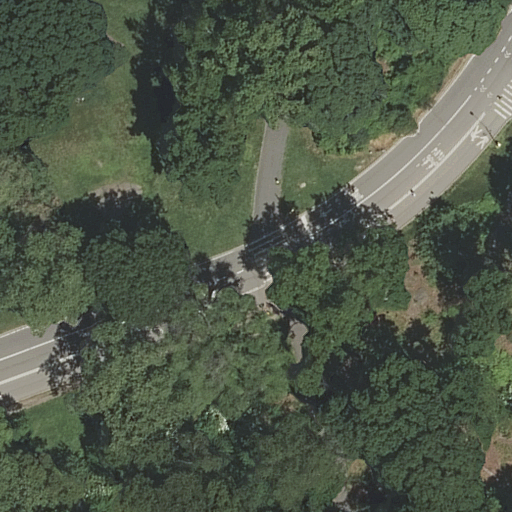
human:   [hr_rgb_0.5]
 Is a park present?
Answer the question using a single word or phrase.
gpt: yes

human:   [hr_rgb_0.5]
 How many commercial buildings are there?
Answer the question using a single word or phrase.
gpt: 0

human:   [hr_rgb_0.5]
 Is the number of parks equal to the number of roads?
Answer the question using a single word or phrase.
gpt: no

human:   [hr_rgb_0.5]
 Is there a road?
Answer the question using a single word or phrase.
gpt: yes

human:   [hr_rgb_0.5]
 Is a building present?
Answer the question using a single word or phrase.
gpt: no

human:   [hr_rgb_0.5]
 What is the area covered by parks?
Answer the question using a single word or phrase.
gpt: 10633m2

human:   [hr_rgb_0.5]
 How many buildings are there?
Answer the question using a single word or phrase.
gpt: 0

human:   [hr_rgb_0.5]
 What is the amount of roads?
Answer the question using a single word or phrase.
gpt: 6

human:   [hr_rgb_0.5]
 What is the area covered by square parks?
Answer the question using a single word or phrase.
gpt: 0m2

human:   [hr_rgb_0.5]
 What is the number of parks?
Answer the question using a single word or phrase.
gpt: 1

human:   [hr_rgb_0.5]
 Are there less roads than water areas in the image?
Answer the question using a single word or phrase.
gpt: no

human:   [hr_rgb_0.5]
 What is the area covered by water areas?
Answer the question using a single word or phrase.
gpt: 0m2

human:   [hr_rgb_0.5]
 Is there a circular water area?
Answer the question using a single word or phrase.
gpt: no

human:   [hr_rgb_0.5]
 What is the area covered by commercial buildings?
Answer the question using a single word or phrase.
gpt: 0m2

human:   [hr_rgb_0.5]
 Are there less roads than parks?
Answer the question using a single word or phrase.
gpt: no

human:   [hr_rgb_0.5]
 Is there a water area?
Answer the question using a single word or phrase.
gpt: no

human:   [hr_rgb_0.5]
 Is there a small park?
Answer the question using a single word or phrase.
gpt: no

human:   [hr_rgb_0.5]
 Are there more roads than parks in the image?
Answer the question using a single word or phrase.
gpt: yes

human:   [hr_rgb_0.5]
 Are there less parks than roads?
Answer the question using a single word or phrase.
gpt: yes

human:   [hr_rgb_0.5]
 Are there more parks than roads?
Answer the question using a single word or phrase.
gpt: no

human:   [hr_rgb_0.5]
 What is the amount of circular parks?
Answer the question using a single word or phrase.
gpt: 0

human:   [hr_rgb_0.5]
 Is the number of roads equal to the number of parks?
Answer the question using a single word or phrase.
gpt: no

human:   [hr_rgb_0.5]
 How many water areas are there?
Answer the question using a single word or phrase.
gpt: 0

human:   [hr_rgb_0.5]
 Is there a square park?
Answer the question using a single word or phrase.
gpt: no

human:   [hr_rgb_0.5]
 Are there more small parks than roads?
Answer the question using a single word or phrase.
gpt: no

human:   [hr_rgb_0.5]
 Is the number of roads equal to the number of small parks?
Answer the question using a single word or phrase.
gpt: no

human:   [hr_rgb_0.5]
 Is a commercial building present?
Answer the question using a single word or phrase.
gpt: no

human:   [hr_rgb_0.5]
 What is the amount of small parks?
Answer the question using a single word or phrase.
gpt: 0

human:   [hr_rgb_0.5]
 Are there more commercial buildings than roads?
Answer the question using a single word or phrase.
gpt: no

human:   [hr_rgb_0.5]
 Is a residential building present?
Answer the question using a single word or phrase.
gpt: no

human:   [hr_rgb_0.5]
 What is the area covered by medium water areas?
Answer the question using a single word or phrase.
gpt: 0m2

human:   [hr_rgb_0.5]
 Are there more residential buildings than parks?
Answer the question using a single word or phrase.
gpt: no

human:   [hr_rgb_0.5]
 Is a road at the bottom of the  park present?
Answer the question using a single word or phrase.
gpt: yes

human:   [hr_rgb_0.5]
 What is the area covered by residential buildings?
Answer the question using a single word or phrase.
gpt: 0m2

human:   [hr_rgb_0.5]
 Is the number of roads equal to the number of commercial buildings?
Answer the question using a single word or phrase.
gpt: no

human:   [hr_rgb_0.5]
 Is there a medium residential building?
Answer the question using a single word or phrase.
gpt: no

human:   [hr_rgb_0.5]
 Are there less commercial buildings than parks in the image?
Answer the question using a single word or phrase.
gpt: yes

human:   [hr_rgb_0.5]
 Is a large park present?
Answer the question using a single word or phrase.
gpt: yes

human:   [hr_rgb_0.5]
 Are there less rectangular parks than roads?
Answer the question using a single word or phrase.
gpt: yes

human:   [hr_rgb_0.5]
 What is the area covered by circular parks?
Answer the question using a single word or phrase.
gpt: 0m2

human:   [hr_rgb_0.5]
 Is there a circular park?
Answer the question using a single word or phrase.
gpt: no

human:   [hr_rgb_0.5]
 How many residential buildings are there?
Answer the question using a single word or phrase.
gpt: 0

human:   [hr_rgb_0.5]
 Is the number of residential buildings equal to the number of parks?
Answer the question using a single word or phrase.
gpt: no

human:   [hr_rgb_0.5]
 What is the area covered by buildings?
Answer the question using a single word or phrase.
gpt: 0m2

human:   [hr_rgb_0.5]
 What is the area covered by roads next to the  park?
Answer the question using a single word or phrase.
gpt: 0m2

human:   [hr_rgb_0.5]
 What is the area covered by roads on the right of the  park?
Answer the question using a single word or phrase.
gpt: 0m2

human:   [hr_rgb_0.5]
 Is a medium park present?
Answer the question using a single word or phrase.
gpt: no

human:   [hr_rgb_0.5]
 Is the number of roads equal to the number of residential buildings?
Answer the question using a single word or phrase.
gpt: no

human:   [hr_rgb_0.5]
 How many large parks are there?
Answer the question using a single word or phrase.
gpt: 1

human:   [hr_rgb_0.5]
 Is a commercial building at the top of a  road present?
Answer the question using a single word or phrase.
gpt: no

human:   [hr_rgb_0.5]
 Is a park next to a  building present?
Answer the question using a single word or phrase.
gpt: no

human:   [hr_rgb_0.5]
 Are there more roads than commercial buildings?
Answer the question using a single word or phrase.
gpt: yes

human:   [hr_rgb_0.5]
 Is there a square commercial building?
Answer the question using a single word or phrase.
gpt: no

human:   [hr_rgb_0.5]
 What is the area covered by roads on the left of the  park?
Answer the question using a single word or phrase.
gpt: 0m2

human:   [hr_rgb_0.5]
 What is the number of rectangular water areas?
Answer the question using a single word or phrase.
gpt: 0

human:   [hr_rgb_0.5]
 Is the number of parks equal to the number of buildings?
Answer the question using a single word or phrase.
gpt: no

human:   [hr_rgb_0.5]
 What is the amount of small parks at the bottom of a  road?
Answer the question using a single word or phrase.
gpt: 0

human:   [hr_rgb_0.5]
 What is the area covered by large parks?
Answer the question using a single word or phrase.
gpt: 10633m2

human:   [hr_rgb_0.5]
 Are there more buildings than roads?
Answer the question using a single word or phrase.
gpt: no

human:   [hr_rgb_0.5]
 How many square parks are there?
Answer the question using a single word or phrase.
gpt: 0

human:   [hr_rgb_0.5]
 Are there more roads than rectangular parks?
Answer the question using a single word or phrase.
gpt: yes

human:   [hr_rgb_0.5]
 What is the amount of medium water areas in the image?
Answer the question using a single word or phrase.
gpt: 0

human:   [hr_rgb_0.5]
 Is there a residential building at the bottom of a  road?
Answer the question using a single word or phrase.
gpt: no

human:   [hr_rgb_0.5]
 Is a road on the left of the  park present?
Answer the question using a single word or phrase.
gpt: yes